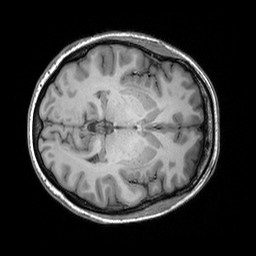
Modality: T1w
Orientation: axial
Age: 39
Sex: female
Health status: healthy
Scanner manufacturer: siemens
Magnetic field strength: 3 T
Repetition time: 2.3 s
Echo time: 0.00303 s